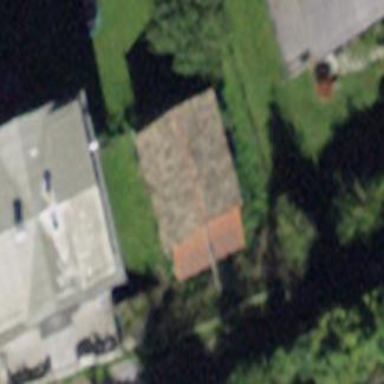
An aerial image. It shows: Shed building.